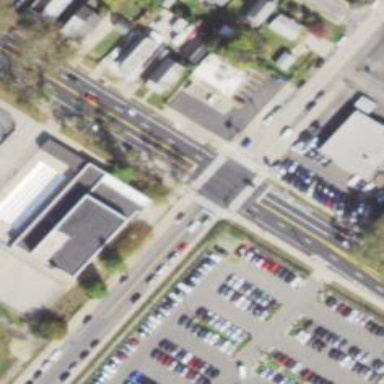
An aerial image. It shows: Unmarked road crossing.